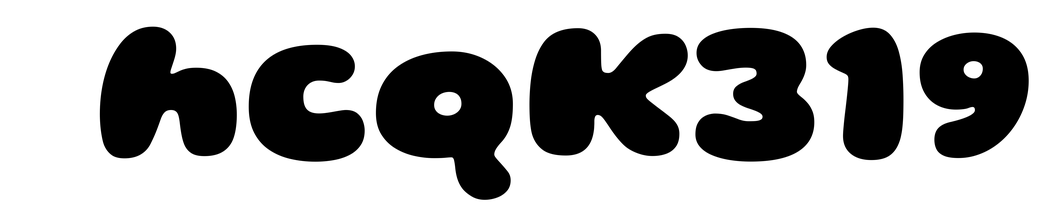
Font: Gluten_Black